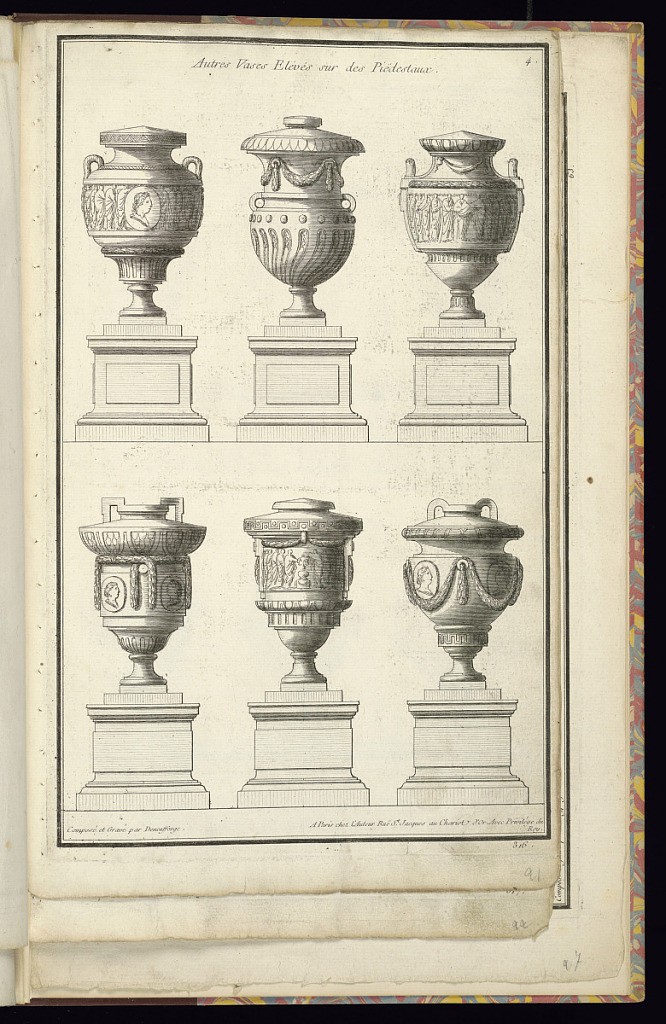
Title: Autres Vases Elévés sur des Piédestaux
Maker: Jean-François de Neufforge, Flemish, 1714 – 1791
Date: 1763
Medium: Etching and engraving on laid paper
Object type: Print
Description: Six designs for vases on socles decorated with neoclassical motifs and ornament featuring festoons of leaves, fluting, roundel portraits, leaves, meander and scale patterns, and figures. The plate is titled, numbered, and signed.